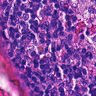
Metastatic tissue present: no